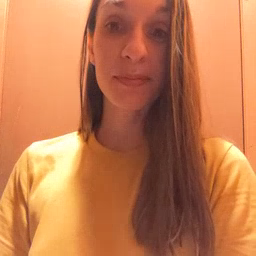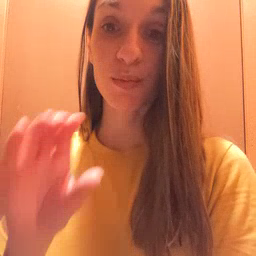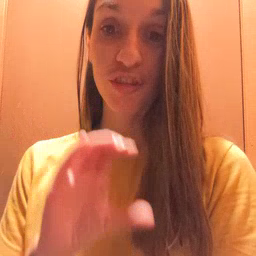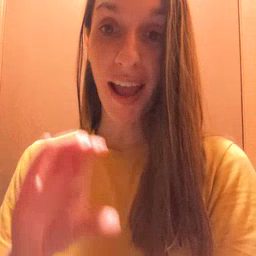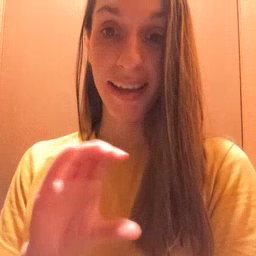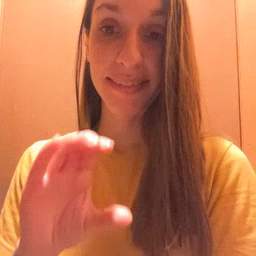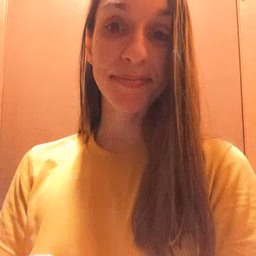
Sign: chocolate